Question: I have the following html:
'''
<div class="compPhoto compPhoto3">
<img class="lazy" src="" alt="" data-original="http://distilleryimage4.s3.amazonaws.com/c77631323e0411e394d322000a1f8c09_8.jpg" width="289" ;="" height="289">
</div>
'''
I am actually using jQuery lazy load to load the images, however in the src tag I decided not to use an image, instead I just want to use a background. However then it gives me weird frame around the img:

I tried setting 'border: none', but it has no impact.
Any ideas on removing the border?
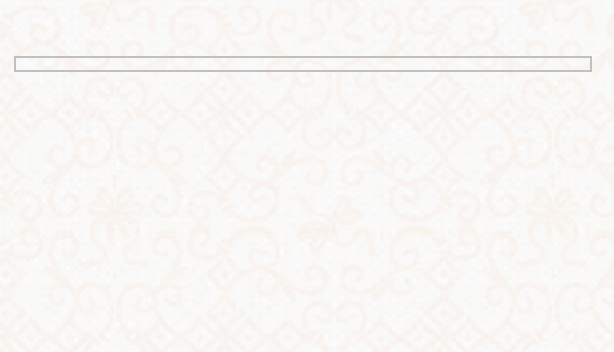
Answer: The grey border will be shown by certain browsers to denote that the image cannot be found. Because of this, you will not be able to remove it using CSS.
You shouldn't really be using an '' tag like this. If you just want to use background-images, why not use a '<div>' or another block tag.